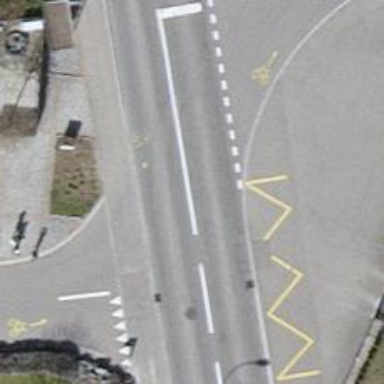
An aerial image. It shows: Public transport stop position.